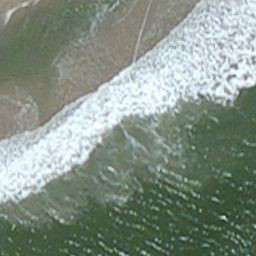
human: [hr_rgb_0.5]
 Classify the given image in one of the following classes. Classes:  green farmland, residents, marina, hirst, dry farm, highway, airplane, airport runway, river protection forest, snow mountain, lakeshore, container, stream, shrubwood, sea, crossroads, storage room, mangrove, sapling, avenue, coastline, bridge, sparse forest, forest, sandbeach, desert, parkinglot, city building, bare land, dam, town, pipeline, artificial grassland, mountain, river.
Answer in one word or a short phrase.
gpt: coastline